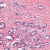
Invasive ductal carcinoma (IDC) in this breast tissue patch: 1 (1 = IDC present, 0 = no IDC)